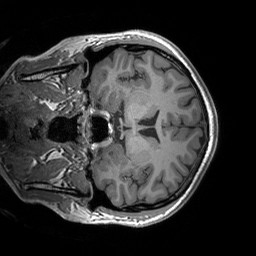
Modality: T1w
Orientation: coronal
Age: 24